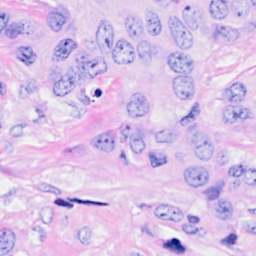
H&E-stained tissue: Breast